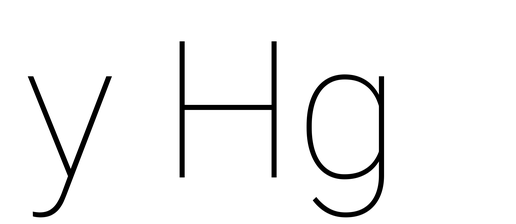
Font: Roboto_Thin